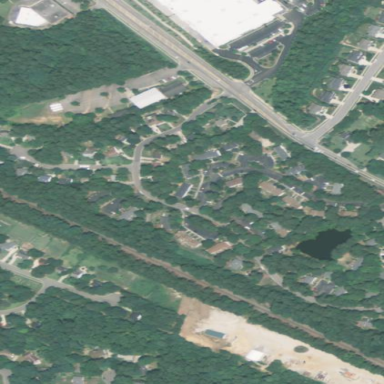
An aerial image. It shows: Residential area within neighborhood.